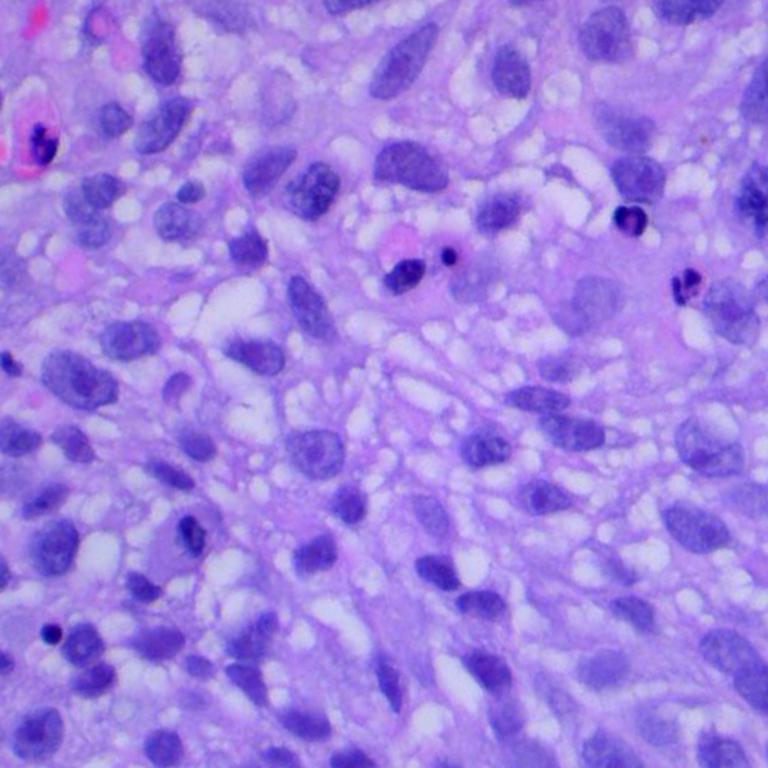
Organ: lung
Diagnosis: squamous carcinomas